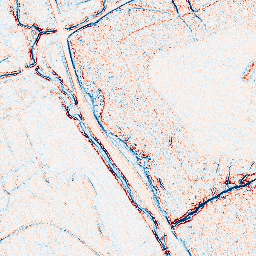
Category: edge_preserving
Decomposition family: bilateral
Decomposition parameters: d: 5
sigma_color: 50
sigma_space: 50
Upsampling method: bicubic_16x
Upsampling parameters: scale: 16
Upsampling scale: 16